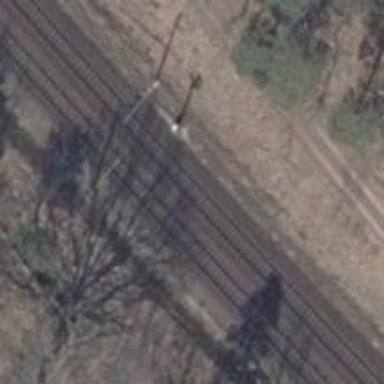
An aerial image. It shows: Railway signal.